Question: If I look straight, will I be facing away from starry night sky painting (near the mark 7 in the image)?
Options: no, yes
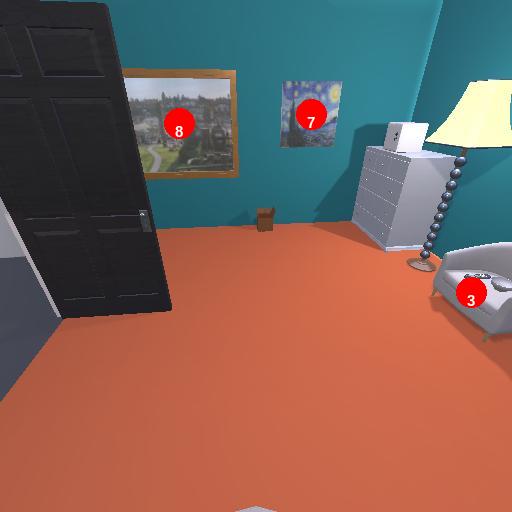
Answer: no